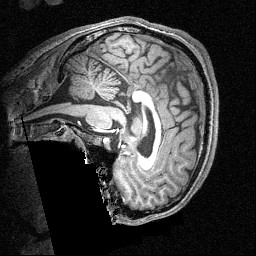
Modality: T1w
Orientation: sagittal
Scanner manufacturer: siemens
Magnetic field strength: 3 T
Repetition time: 1.54 s
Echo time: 0.00304 s